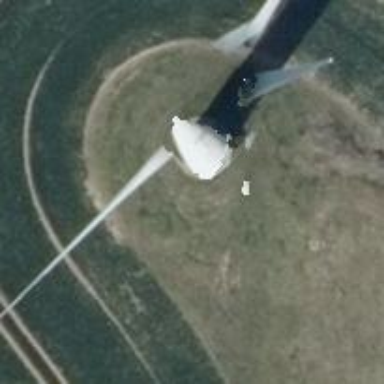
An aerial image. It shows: Wind generator using horizontal axis wind turbines.